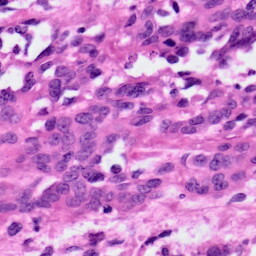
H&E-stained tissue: Ovarian